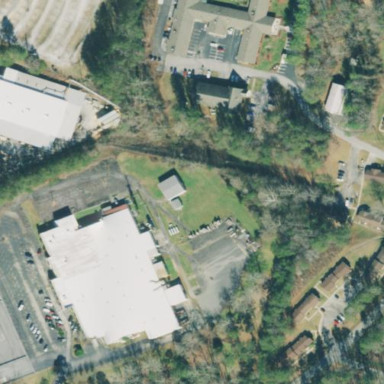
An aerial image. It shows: Commercial building.